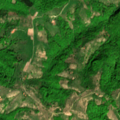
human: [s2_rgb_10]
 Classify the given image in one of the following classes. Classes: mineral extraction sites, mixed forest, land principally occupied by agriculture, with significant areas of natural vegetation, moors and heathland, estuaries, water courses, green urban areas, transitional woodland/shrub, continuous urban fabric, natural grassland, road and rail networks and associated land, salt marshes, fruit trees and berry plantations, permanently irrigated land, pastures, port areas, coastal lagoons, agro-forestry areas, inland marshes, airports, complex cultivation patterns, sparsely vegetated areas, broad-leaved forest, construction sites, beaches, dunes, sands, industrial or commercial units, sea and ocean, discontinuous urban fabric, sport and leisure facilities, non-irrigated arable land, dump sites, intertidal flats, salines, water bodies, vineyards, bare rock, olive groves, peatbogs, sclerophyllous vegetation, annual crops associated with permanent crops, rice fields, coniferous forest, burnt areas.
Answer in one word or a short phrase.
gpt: land principally occupied by agriculture, with significant areas of natural vegetation, broad-leaved forest